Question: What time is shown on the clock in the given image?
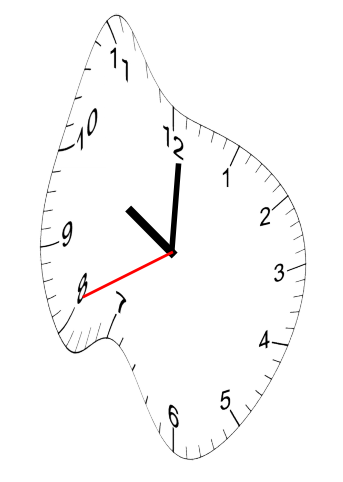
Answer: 10:00:41